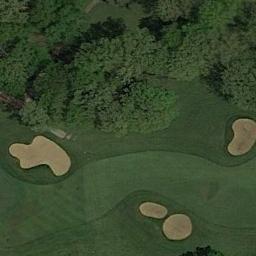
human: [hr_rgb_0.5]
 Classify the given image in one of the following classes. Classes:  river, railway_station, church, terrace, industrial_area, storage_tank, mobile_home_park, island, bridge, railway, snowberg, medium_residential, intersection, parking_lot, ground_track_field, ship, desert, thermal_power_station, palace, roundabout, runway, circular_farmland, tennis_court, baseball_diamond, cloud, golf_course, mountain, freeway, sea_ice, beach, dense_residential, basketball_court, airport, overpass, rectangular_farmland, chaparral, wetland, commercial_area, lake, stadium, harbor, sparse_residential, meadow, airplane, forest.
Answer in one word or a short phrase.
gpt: golf_course